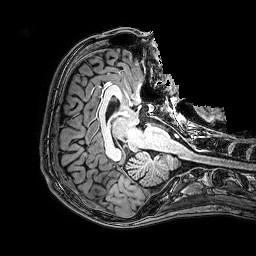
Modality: T1w
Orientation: axial
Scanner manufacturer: philips
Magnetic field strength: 3 T
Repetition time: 0.0096 s
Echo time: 0.0046 s